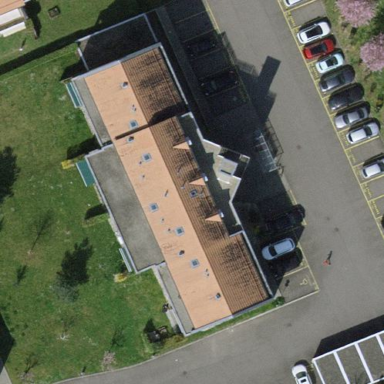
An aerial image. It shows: Street side parking area.